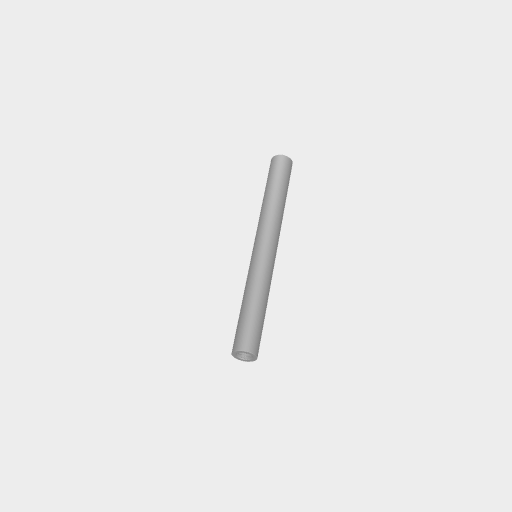
Part: Standoff6OD58